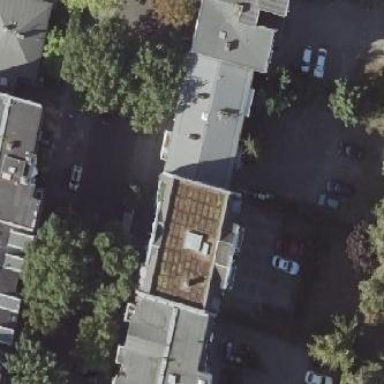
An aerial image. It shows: White building.